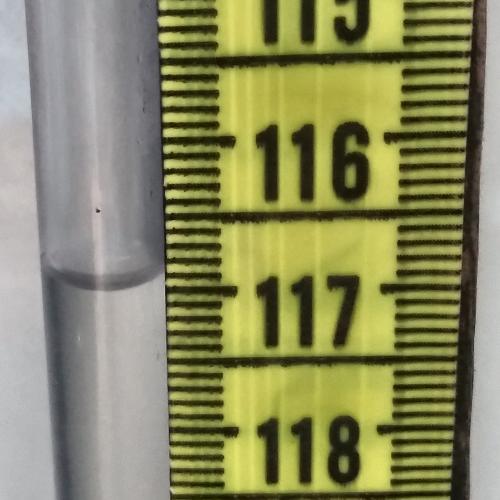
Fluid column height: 117.0 cm